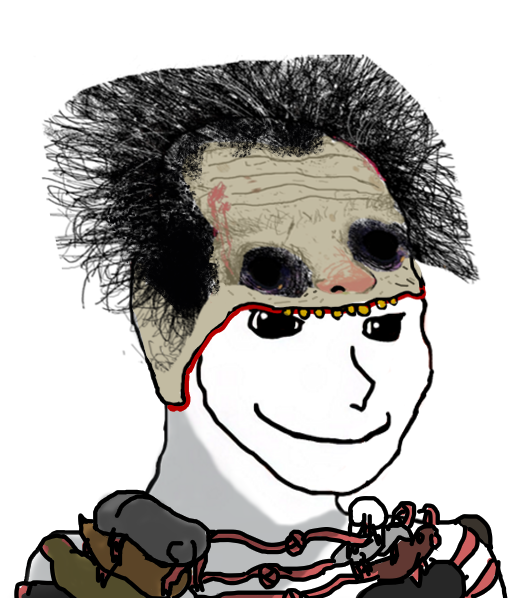
Label: 5_Oomer